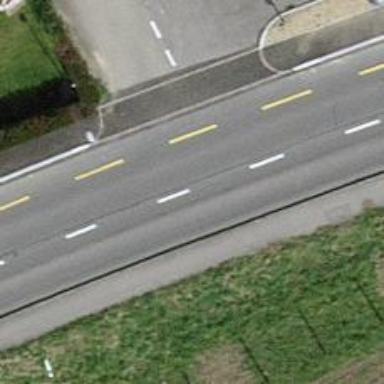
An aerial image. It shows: Secondary road with cycle lane on the left.